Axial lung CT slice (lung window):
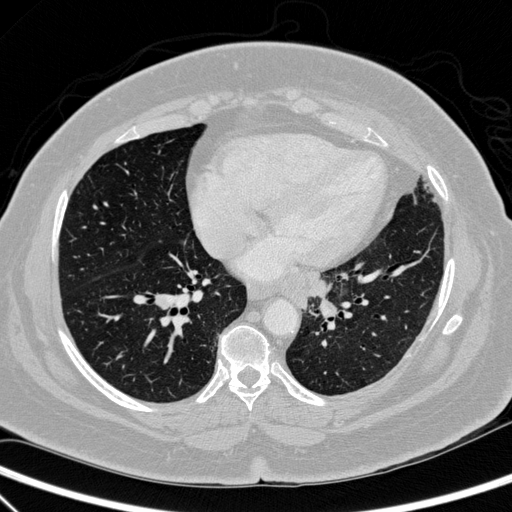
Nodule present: no